Question: I need to create a landing page that's split diagonally.
Something like this

I need both areas of the page to be clickable and, in the best possible scenario, everything should adapt dinamically to the monitor of the user so that the monitor is always split in half.
How could i do it?Should i use canvas?Any advice is welcome, also on possible fallbacks if i use canvas.
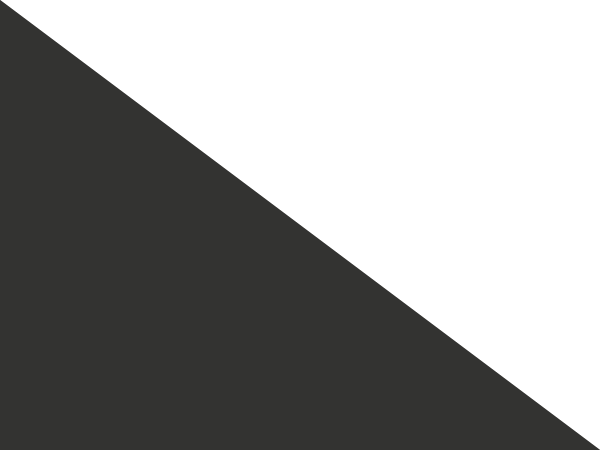
Answer: This can be realized in several ways:
1) on modern browsers in pure CSS using 'clip-path'
> <URL>
'''
<div>
<a href="#1"></a>
<a href="#2"></a>
</div>
'''
'''
a {
position: absolute;
top: 0;
left: 0;
height: 100vh;
width: 100%;
display: block;
}
a:first-child {
-webkit-clip-path: polygon(0 0, 0 100vh, 100% 100vh);
clip-path: polygon(0 0, 0 100vh, 100% 100vh);
background: #d6d6d6;
}
a:last-child {
-webkit-clip-path: polygon(0 0, 100% 0, 100% 100vh);
clip-path: polygon(0 0, 100% 0, 100% 100vh);
background: #212121;
}
'''
---
2) On less recent browsers, involving only a bit of javascript and '2D Transformation'
> <URL>
'''
<div>
<section><a href="#1"></a></section>
<section><a href="#2"></a></section>
</div>
'''
'''
html, body, div{ height: 100%; width: 100%; padding: 0; margin: 0; }
div { overflow : hidden; position: relative; }
section {
position : absolute;
top : -100%;
height : 500vw;
width : 500vh;
background : #ccc;
-webkit-transform-origin: 0 0;
-moz-transform-origin: 0 0;
transform-origin: 0 0;
}
section + section {
background : #333;
top : 0%;
}
section a { display: block; width: 100%; height: 100%; cursor: pointer; }
'''
:
'''
$(function() {
$(window).on('resize', function() {
var h = $(document).height(),
w = $(document).width();
/* Math.atan() function returns the arctangent (in radians)
* of a number and 1 rad ~= 57.29577 deg
*/
var angle = Math.atan(h/w) * 57.29577;
var rotateProperty = "rotate(" + angle + "deg)";
$('section').css({
"-webkit-transform": rotateProperty,
"-moz-transform": rotateProperty,
"transform": rotateProperty
});
})
.triggerHandler('resize');
});
'''